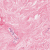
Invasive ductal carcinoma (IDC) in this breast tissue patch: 0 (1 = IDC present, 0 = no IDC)